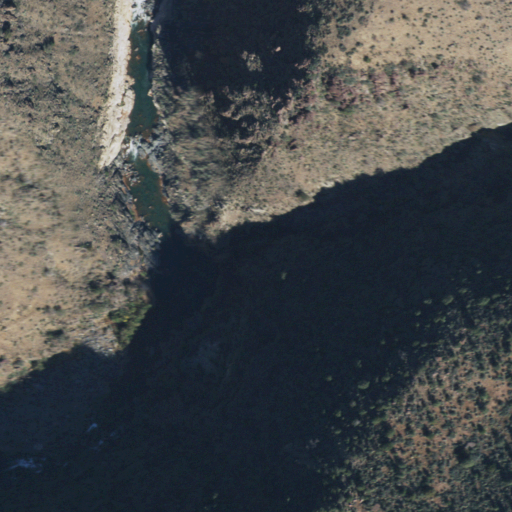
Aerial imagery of valley in Arizona named Sawmill Canyon containing shrub, mixed forest, open water, and evergreen forest